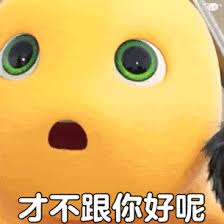
Label: nailong